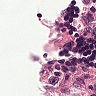
Metastatic tissue present: no